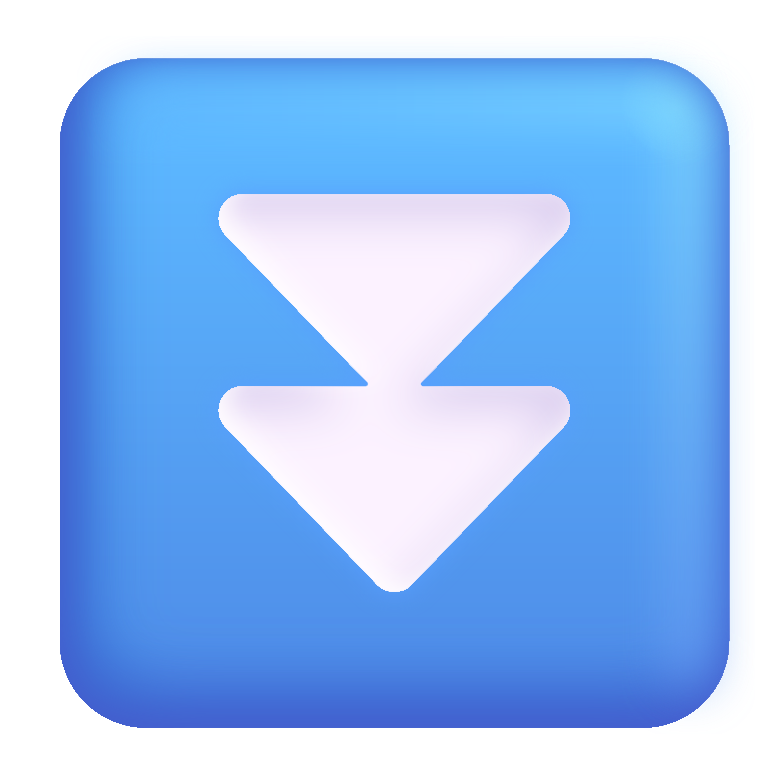
fast down button color